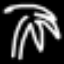
Label: palm tree